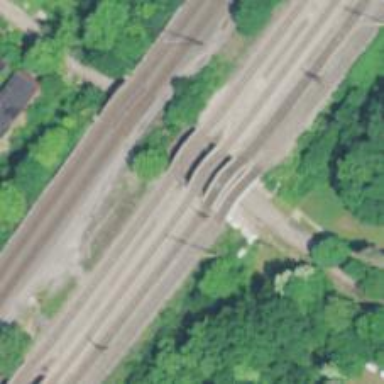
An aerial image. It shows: Railway line on embankment.